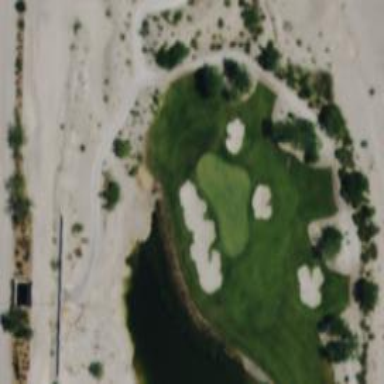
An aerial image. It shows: View of golf hole.